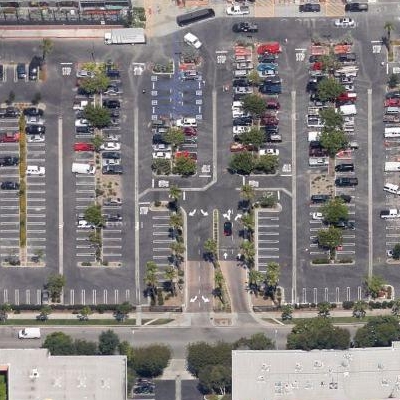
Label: Parking